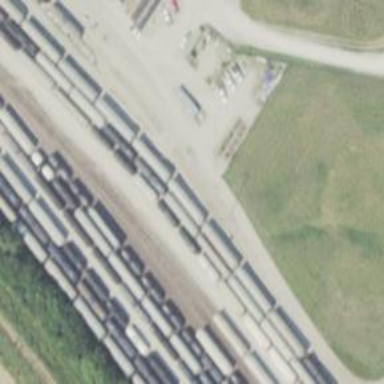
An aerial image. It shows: Rail spur service.